Question: I'm creating layout with ImageView and HorizontalScrollView. It looks like the image below..
when the user click one of the image at HorizontalScrollView it will display bigger image at ImageView..
so far my code is below
'''
<RelativeLayout xmlns:android="http://schemas.android.com/apk/res/android"
android:layout_width="fill_parent"
android:layout_height="fill_parent">
<ImageView
android:id="@+id/imageViewTop"
android:layout_width="fill_parent"
android:layout_height="fill_parent"
android:layout_alignParentTop="true"
/>
<RelativeLayout xmlns:android="http://schemas.android.com/apk/res/android"
android:layout_width="wrap_content"
android:layout_height="wrap_content"
android:layout_alignParentBottom="true"
>
<HorizontalScrollView
android:id="@+id/mainHorizontalScrollView"
android:layout_width="fill_parent"
android:layout_height="wrap_content"
>
<LinearLayout
android:layout_width="wrap_content"
android:layout_height="wrap_content"
android:orientation="horizontal"
android:background="@color/orange"
>
<ImageView
android:id="@+id/image1"
android:layout_width="150dp"
android:layout_height="150dp"
android:scaleType="fitXY"
android:src="@drawable/pic1"
android:padding="15dp"
></ImageView>
<ImageView
android:id="@+id/image2"
android:layout_width="150dp"
android:layout_height="150dp"
android:scaleType="fitXY"
android:src="@drawable/pic2"
android:padding="15dp"
></ImageView>
</LinearLayout>
</HorizontalScrollView>
</RelativeLayout>
'''
above code make the ImageView fill the entire screen..what i want is the ImageView fill the remaining screen that not filled by the HorizontalScrollView.. How to do this??
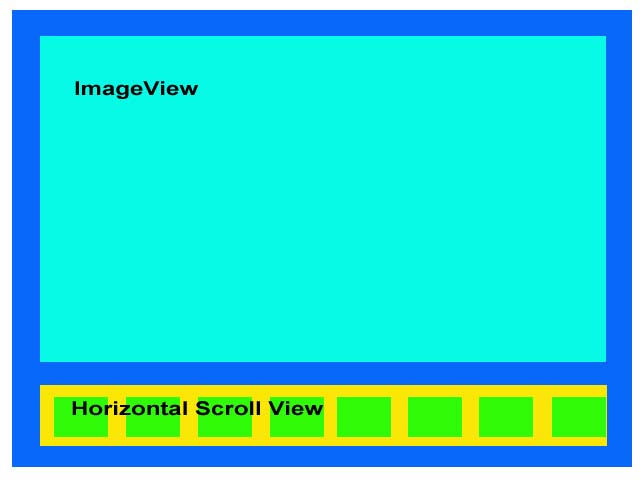
Answer: Change the 'ImageView' to be:
'''
<ImageView
android:id="@+id/imageViewTop"
android:layout_width="fill_parent"
android:layout_height="0dp"
android:layout_weight=1
android:layout_alignParentTop="true"
/>
'''
And make the parent View a 'LinearLayout'